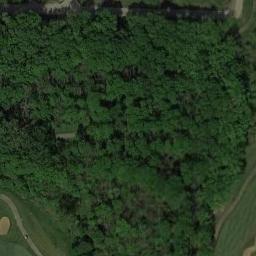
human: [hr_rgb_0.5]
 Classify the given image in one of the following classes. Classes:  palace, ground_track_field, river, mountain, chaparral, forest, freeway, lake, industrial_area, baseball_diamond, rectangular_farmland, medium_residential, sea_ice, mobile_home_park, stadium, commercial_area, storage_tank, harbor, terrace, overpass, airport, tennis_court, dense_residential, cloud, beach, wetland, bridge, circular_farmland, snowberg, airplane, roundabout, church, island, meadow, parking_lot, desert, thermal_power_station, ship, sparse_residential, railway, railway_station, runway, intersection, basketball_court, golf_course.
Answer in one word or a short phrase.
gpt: forest